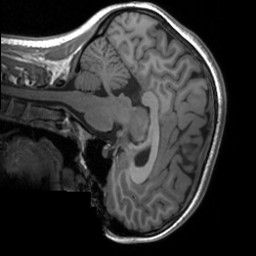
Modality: T1w
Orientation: sagittal
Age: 23
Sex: female
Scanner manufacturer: siemens
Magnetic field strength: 3 T
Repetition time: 1.9 s
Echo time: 0.00226 s